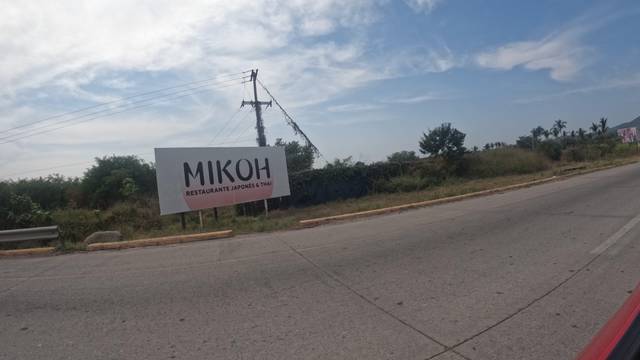
Region: Mexico
Coordinates: 20.765, -105.367